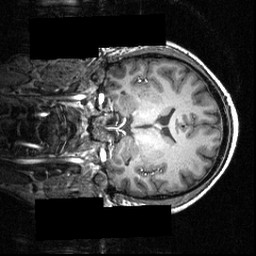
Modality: T1w
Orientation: coronal
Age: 24
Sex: male
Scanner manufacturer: siemens
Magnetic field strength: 3.951 T
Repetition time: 1.5 s
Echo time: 0.00335 s